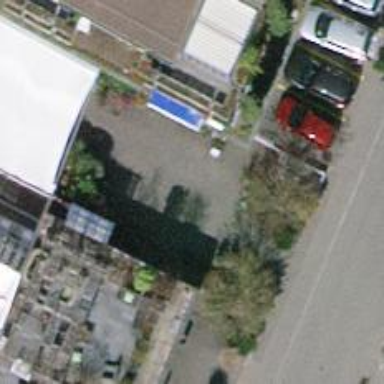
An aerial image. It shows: Garden center.